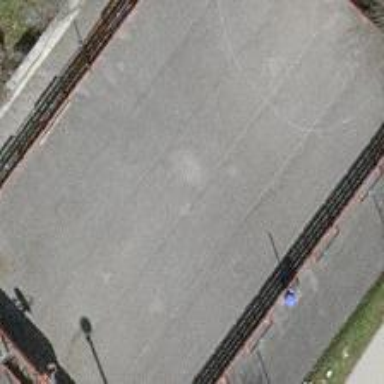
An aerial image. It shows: Cycling track located on leisure land.